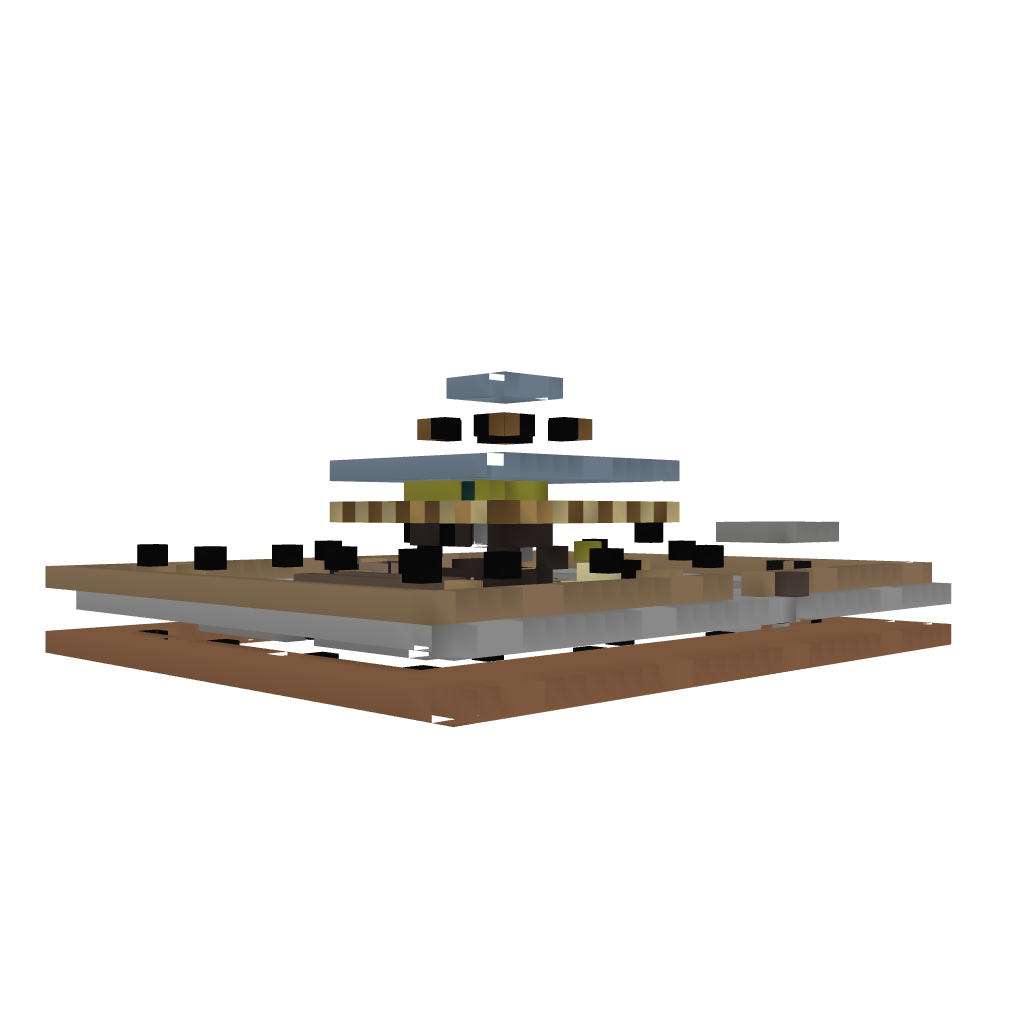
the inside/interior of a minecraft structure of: Fazendinha - Small Farm